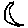
Label: moon